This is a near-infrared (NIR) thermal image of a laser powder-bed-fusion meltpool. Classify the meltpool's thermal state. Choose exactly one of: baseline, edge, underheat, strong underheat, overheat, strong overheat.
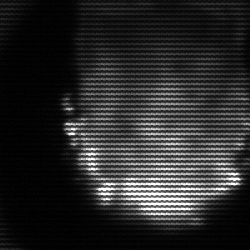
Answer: baseline